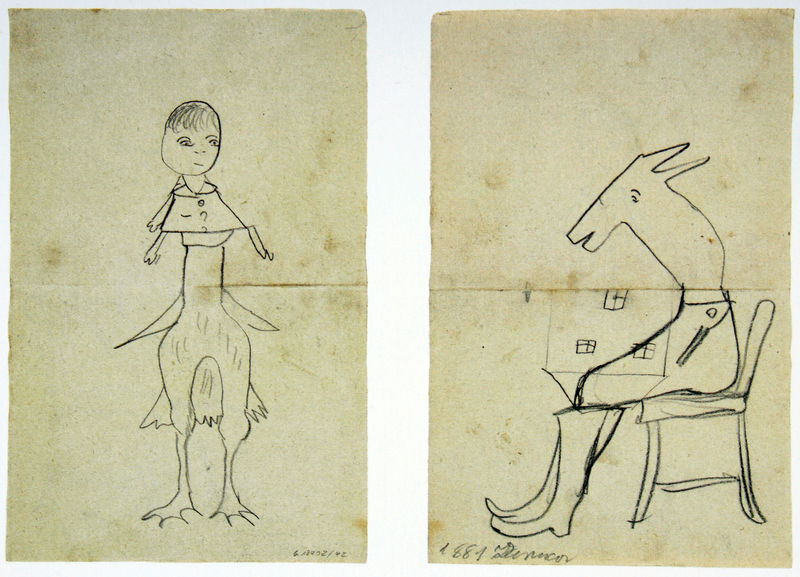
Titel: Faltpapier-Zeichnung, recto und verso
Künstler: Gabriel von Max
Standort: München
Institution: Städtische Galerie im Lenbachhaus
Schlagwörter: blätter, flügel, kopf, körper, vogel, mädchen, schwarz, stuhl, weiss, zeichnung, haus, hund, tier, hemd, falten, gesicht, mensch, haare, mantel, kind, blatt, esel, pferd, beine, schwanz, ente, naiv, falte, junge, spiel, linie, komik, bleistift, stiefel, krallen, oberteil, stuhö, ziege, klauen, monster, hybrid, fantasiewesen, zusammen, zusammengesetzt, ziegenkopf, stihl, unterteil, dind, 1881, minster, krikatur, vogelähnlich, koproduktion